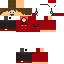
A male human skin with medium skin, wearing brown long hair dressed in a red hoodie and red pants, featuring a closed mouth.